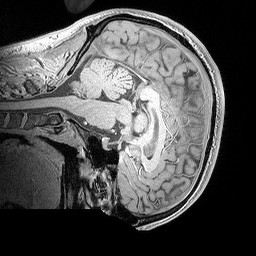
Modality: MP2RAGE
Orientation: sagittal
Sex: male
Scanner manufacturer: siemens
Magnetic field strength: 3 T
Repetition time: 5 s
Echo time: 0.00292 s